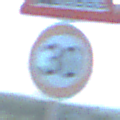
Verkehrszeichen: Geschwindigkeit30
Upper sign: Ufer
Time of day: SunriseSunset
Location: Outdoor (Nature)
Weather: PartlyCloudy
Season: NotSpecified
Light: Natural